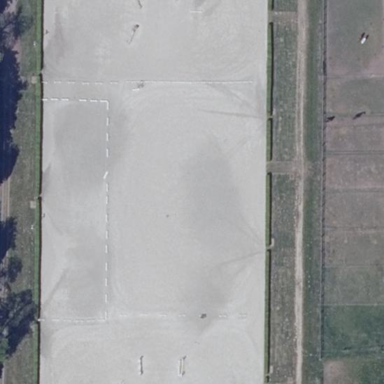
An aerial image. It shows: Equestrian sport pitch with sandy surface.